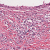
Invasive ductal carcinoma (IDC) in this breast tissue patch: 0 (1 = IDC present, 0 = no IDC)